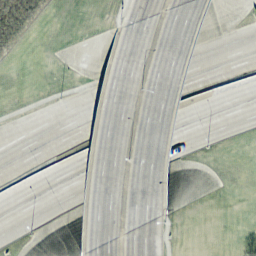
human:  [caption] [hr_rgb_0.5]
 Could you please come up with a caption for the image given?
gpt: An overpass with a road go across another two roads diagonally with some plants surounded the roads .

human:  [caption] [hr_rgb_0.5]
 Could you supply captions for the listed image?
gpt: An overpass with a road go across another two roads diagonally .

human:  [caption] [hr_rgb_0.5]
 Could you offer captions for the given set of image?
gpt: A narrow road go across another two diagonally with some cars on the roads .

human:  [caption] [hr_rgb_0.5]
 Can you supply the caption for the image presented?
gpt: An overpass with a road go across another two roads diagonally with some cars on the roads .

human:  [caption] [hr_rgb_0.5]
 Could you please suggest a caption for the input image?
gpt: A narrow road go across another two with some plants surounded .